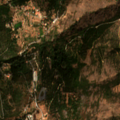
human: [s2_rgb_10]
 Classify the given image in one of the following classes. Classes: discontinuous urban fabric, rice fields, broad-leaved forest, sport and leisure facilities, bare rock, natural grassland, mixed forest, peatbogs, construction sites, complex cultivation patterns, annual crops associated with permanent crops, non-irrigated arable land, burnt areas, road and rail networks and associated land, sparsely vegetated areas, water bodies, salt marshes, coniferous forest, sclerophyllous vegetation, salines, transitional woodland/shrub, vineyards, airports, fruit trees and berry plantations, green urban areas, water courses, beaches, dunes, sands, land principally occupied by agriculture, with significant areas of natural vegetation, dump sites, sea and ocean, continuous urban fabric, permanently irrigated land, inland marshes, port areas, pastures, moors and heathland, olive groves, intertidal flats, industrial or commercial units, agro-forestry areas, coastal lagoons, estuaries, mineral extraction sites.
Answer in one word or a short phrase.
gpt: complex cultivation patterns, broad-leaved forest, sclerophyllous vegetation, transitional woodland/shrub